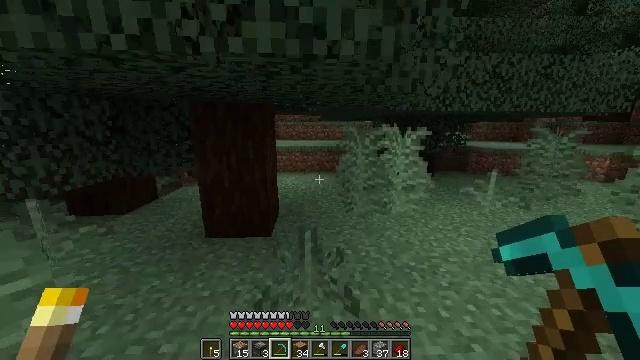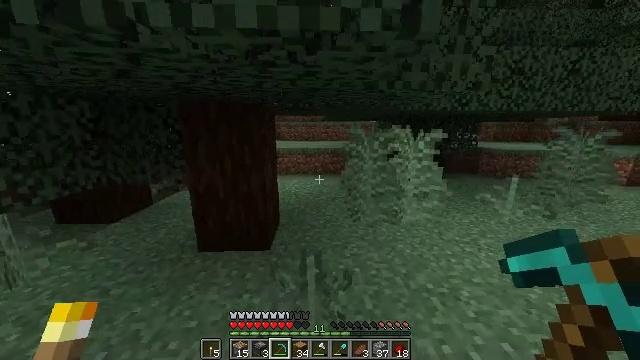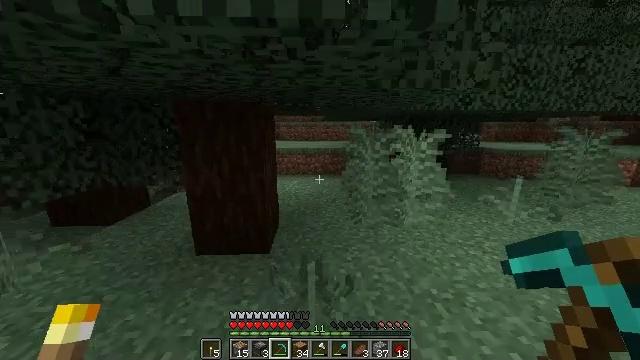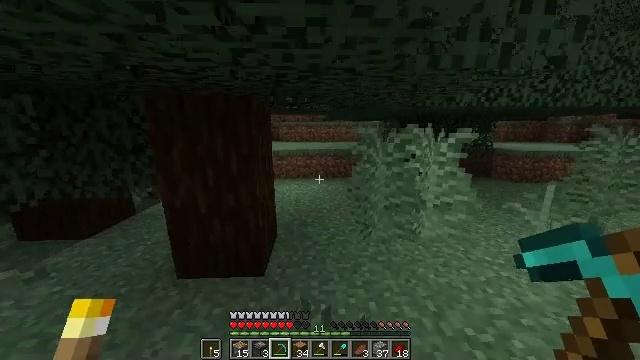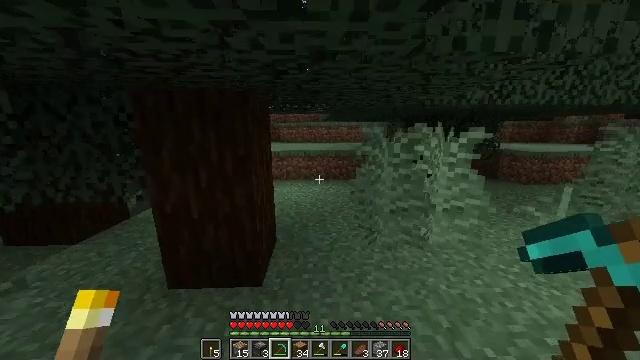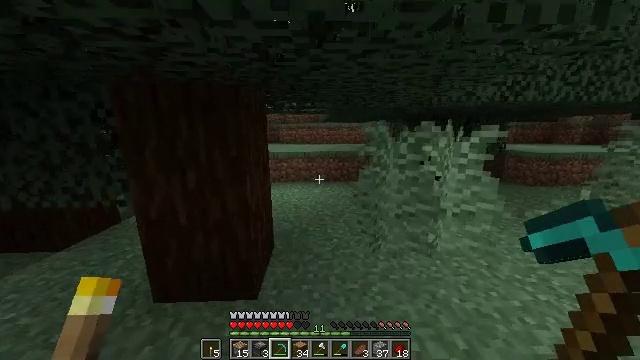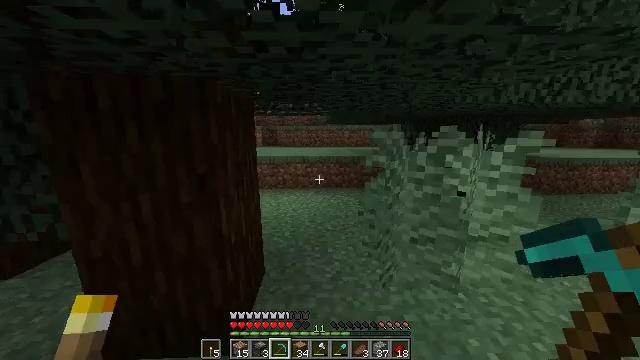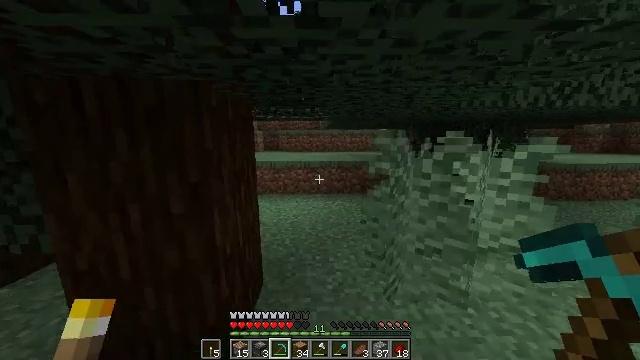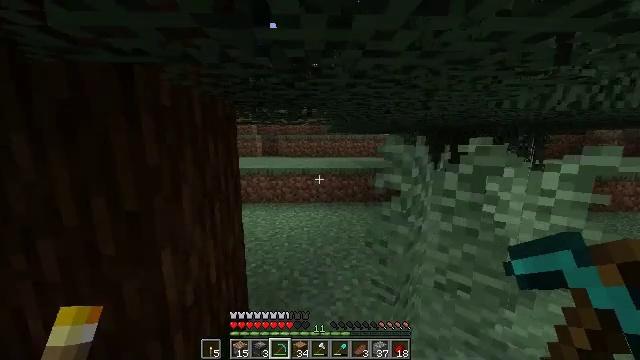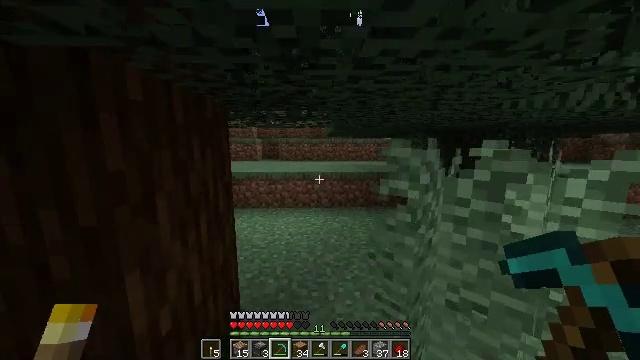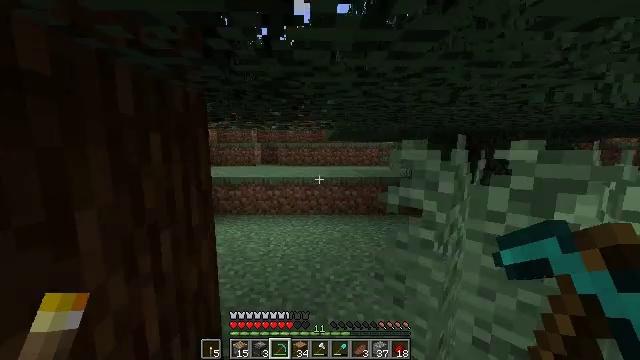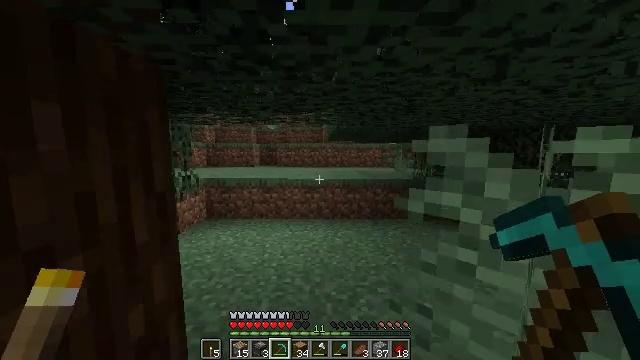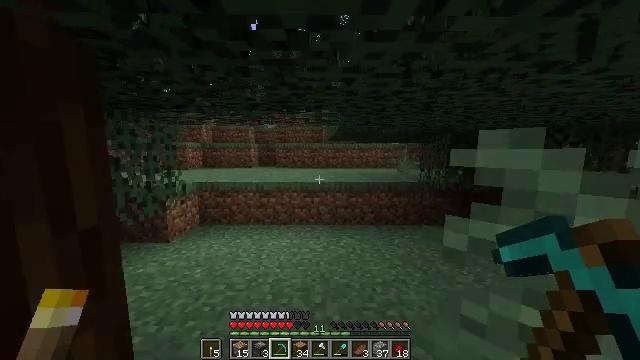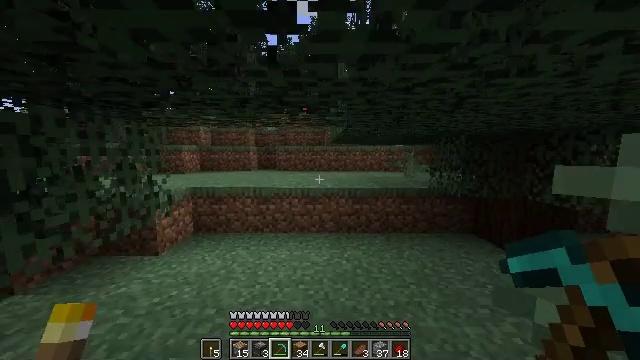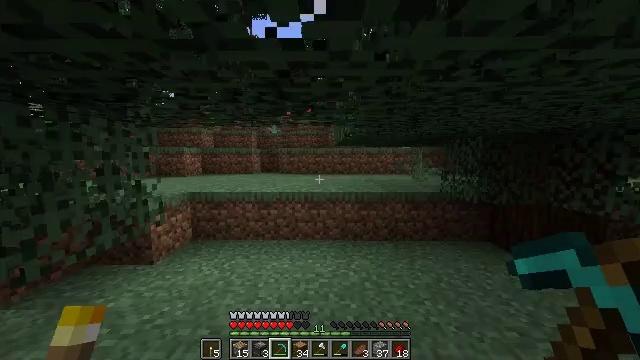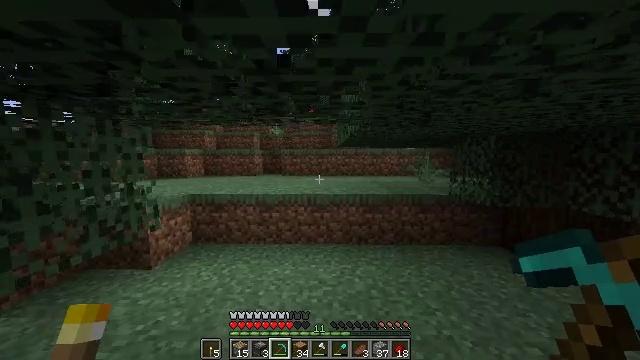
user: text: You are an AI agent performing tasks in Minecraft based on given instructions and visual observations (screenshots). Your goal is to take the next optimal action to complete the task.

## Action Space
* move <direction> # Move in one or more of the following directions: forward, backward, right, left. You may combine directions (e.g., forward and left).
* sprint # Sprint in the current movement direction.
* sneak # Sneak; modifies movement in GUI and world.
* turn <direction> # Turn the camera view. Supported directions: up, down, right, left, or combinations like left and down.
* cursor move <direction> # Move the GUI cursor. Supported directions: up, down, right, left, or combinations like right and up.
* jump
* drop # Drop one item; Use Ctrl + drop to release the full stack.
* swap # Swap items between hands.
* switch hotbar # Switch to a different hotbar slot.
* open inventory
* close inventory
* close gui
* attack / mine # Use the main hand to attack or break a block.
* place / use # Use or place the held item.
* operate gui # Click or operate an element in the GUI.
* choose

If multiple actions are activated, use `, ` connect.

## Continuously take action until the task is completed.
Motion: motion action
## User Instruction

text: Gather materials from the sweet berry bush.
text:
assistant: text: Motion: move forward, sprint
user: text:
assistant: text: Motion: move forward
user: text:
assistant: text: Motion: move forward
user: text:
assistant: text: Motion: move forward
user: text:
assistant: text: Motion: move forward, sprint
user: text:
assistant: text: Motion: move forward, sprint
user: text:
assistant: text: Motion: move forward, sprint, turn up
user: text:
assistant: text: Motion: move forward, sprint, turn up
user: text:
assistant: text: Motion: move forward
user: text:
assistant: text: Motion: move forward, turn up
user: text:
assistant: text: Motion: move forward, sprint
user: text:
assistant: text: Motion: move forward, sprint
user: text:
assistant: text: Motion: move forward, sprint
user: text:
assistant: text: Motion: move forward
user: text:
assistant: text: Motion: move forward
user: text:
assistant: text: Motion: move forward, sprint, turn left
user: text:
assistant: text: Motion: move forward, sprint, turn left
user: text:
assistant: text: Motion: move forward, sprint, turn left
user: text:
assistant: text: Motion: move forward, sprint, turn left
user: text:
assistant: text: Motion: move forward, sprint, turn left
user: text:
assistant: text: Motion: move forward, turn left
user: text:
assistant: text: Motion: move forward
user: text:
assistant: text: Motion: move forward
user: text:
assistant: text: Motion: move forward
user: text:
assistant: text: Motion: move forward
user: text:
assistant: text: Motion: move forward
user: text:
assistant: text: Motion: move forward, jump
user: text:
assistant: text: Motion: move forward, jump
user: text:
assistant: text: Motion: move forward, jump
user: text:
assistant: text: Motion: move forward, jump